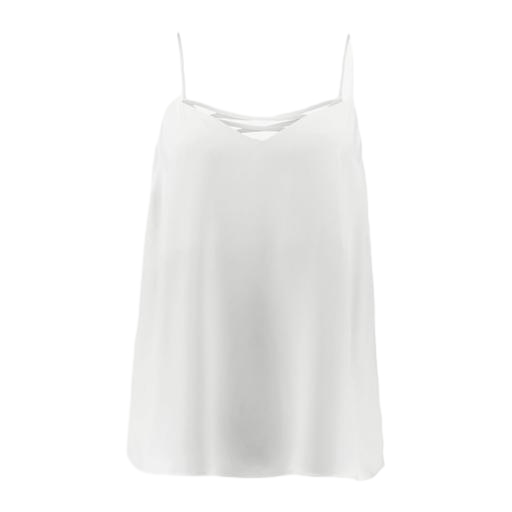
white plus size strappy top, white ellie swing cami, white v-neck cami, white background